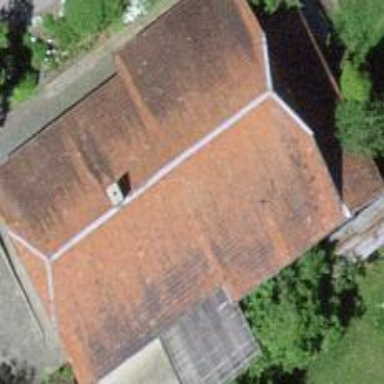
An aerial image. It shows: Farm building.